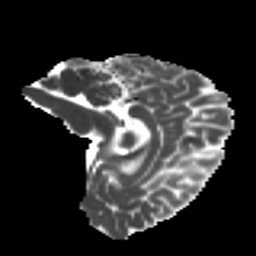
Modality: MD
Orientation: sagittal
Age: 23
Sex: female
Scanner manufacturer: ge
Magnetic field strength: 3 T
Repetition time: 7.8 s
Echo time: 0.0606 s